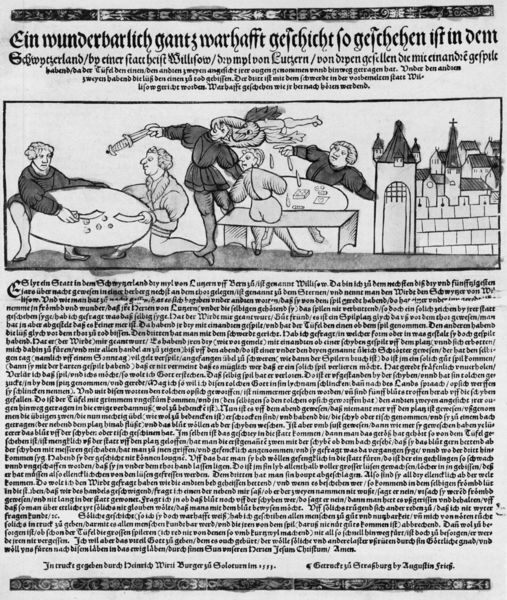
Titel: Ein wunderbarlich gantz warhafft geschicht so geschehen ist
Künstler: Heinrich Wirri
Standort: Zürich.
Institution: Wickiana
Schlagwörter: kampf, mann, weiß, menschen, sitzen, stadt, frau, hell, männer, rücken, schwarz, tisch, tische, zeichnung, schloss, malerei, messer, rahmen, stehen, bild, busch, gitter, kirche, haare, blatt, fliegen, handel, kreis, oval, turm, engel, hintern, holzschnitt, schrift, bilder, dorf, dächer, mauer, grafik, graphik, linien, bank, rand, essen, karikatur, karten, spielen, vergnügen, balken, deutsch, tor, spiel, buch, burg, flug, geld, schweben, druck, schwarzweiss, schweiz, schraffur, stich, titel, seite, illustration, schwert, säbel, text, waffen, zeitschrift, zeitung, bericht, überschrift, titelblatt, kugeln, dämon, buchdruck, kasten, stadttor, mauern, teufel, wesen, dolch, mittelalter, erscheinung, stadtmauer, huhn, kupferstich, tropfen, zerbrochen, altdeutsch, türm, buchmalerei, typenschrift, eite, majuskel, beshreibung, buchstabens, runkel, statd, würfeln, chronik, schwarzweis, chwarzweiss, po, bechreibung, erkl#rung, gebuäde, druck schwarzweiß, suppenkasper, stastmauer, dacher#kirche, glückssüüiel, sterit